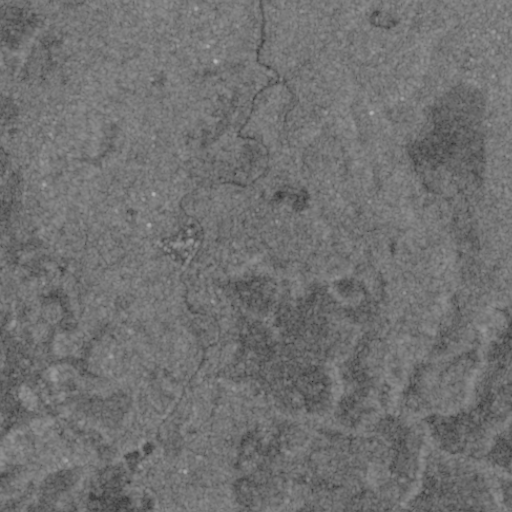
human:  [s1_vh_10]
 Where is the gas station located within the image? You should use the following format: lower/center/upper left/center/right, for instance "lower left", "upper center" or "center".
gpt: The gas station is located in the upper right of the image.
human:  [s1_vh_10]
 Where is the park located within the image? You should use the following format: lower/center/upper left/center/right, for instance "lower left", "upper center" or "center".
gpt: The park is located in the upper right of the image.
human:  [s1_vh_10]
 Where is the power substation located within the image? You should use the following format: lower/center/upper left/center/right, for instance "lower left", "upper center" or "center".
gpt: The power substation is located in the lower left of the image.
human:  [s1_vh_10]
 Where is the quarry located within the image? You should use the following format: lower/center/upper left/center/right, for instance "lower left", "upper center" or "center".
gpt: The quarry is located in the lower left of the image.
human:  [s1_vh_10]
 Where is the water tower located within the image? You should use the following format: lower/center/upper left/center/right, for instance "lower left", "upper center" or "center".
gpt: The water tower is located in the center left of the image.
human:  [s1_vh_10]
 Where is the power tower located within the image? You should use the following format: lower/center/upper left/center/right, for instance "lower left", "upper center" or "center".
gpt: There is no power tower in the image.

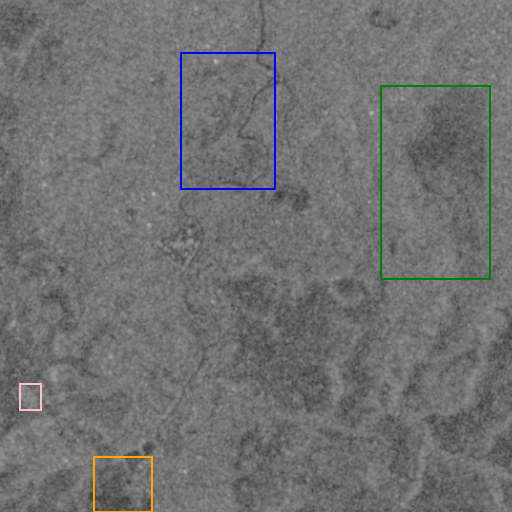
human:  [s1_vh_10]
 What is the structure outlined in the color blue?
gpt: The structure outlined in blue is a crop field.
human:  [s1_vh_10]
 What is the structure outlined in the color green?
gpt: The structure outlined in green is a park.
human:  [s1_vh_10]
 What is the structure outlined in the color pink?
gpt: The structure outlined in pink is a power substation.
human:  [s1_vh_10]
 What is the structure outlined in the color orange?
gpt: The structure outlined in orange is a quarry.
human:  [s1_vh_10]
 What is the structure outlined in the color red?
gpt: There is no red outline.